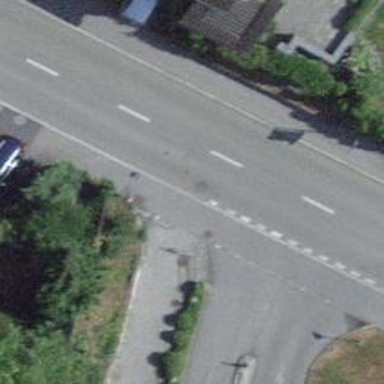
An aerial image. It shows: Cycle barrier.